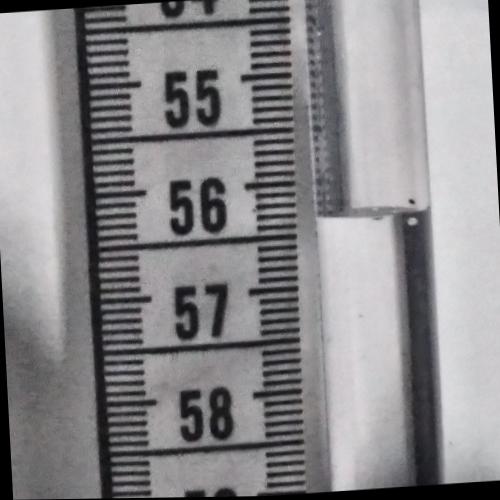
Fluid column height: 56.3 cm